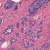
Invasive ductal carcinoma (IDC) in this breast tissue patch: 1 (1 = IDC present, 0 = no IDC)